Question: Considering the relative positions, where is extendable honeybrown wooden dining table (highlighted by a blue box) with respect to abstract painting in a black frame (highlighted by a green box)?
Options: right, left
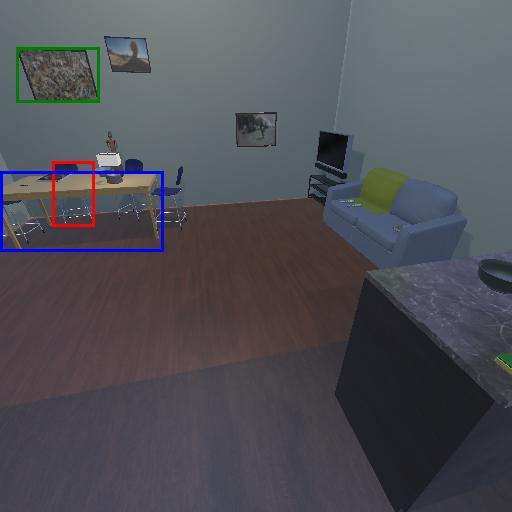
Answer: right